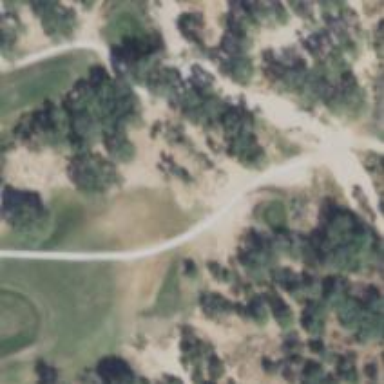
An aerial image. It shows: Path.